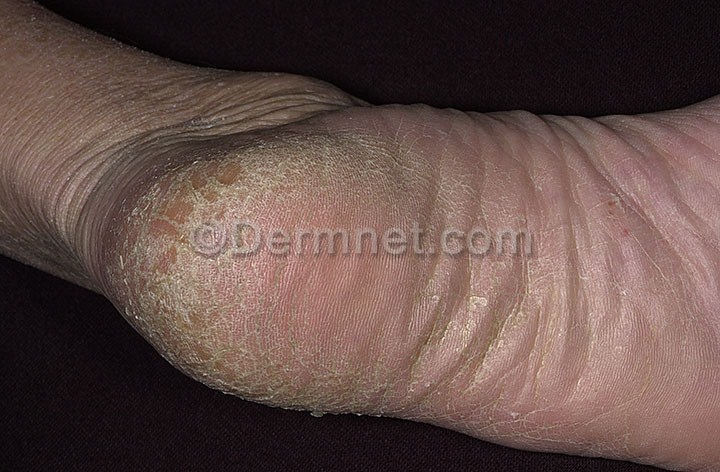
Disease: Eczema Photos